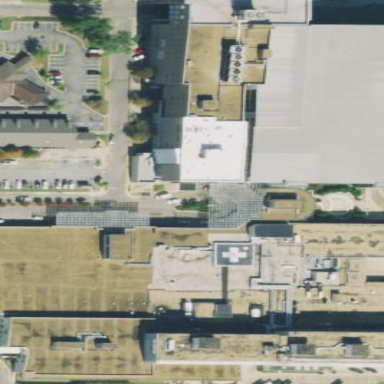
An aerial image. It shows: Hospital building.